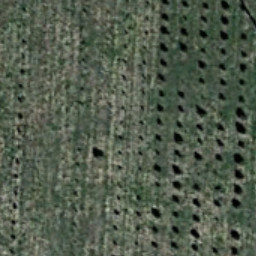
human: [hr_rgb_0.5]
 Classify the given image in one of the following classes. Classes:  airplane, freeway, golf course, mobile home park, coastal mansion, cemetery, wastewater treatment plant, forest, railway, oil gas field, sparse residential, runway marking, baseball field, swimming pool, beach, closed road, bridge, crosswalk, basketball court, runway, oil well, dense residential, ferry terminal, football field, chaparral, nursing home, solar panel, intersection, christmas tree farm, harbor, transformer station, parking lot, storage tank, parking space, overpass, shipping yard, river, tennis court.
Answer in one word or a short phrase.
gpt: christmas tree farm